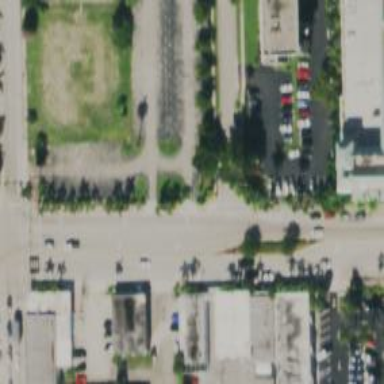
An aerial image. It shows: Uncontrolled footway crossing with lines marking the way.